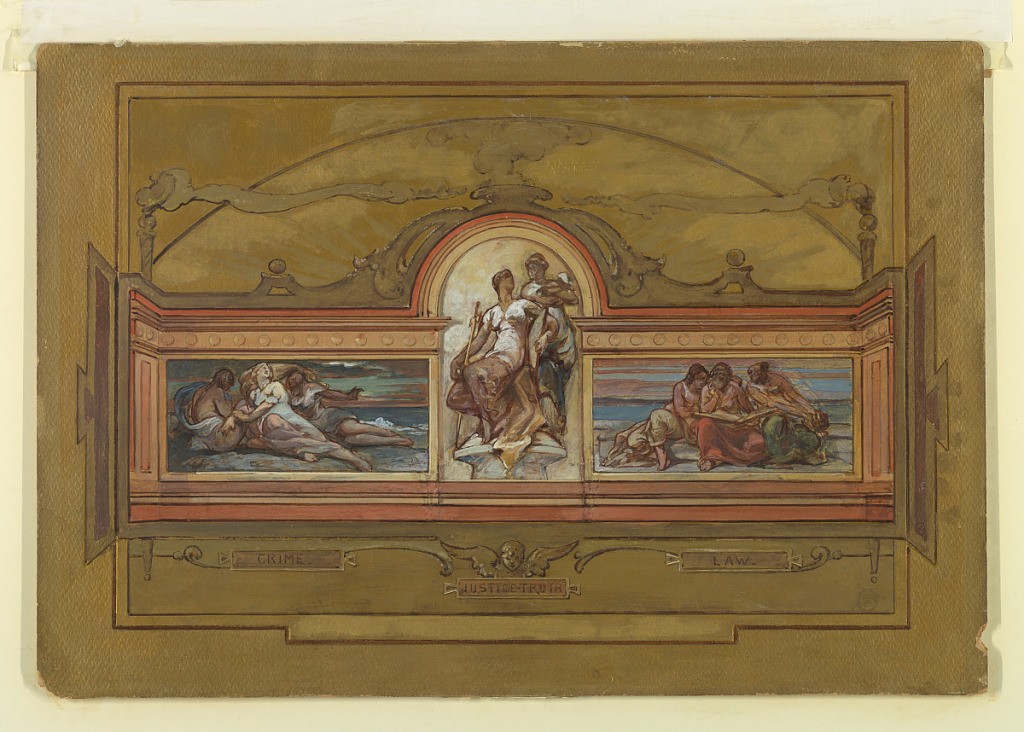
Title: Competitive Design for a Mural in the United States Court House, New York
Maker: Walter Shirlaw, American, b. Scotland, 1838–1909
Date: ca. 1895
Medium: Gouache, pen and blue ink, black crayon, gold on cardboard
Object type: Drawing
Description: Elevation for a wall with three painted panels, labeled on tablets below: "CRIME," "JUSTICE-TRUTH," and "LAW." A cherub is shown above the central tablet. Above, the central panel is higher than the lateral ones and half-circular on top. In the central panel, Justice appeared with a swrod, seated upon a chair, and converses with Truth, who stands at right behind the chair. At left, in the panel representing Crime, three anxious-looking women lay on a sea shore. At right, in the panel representing Law, three women study from a book.